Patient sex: M
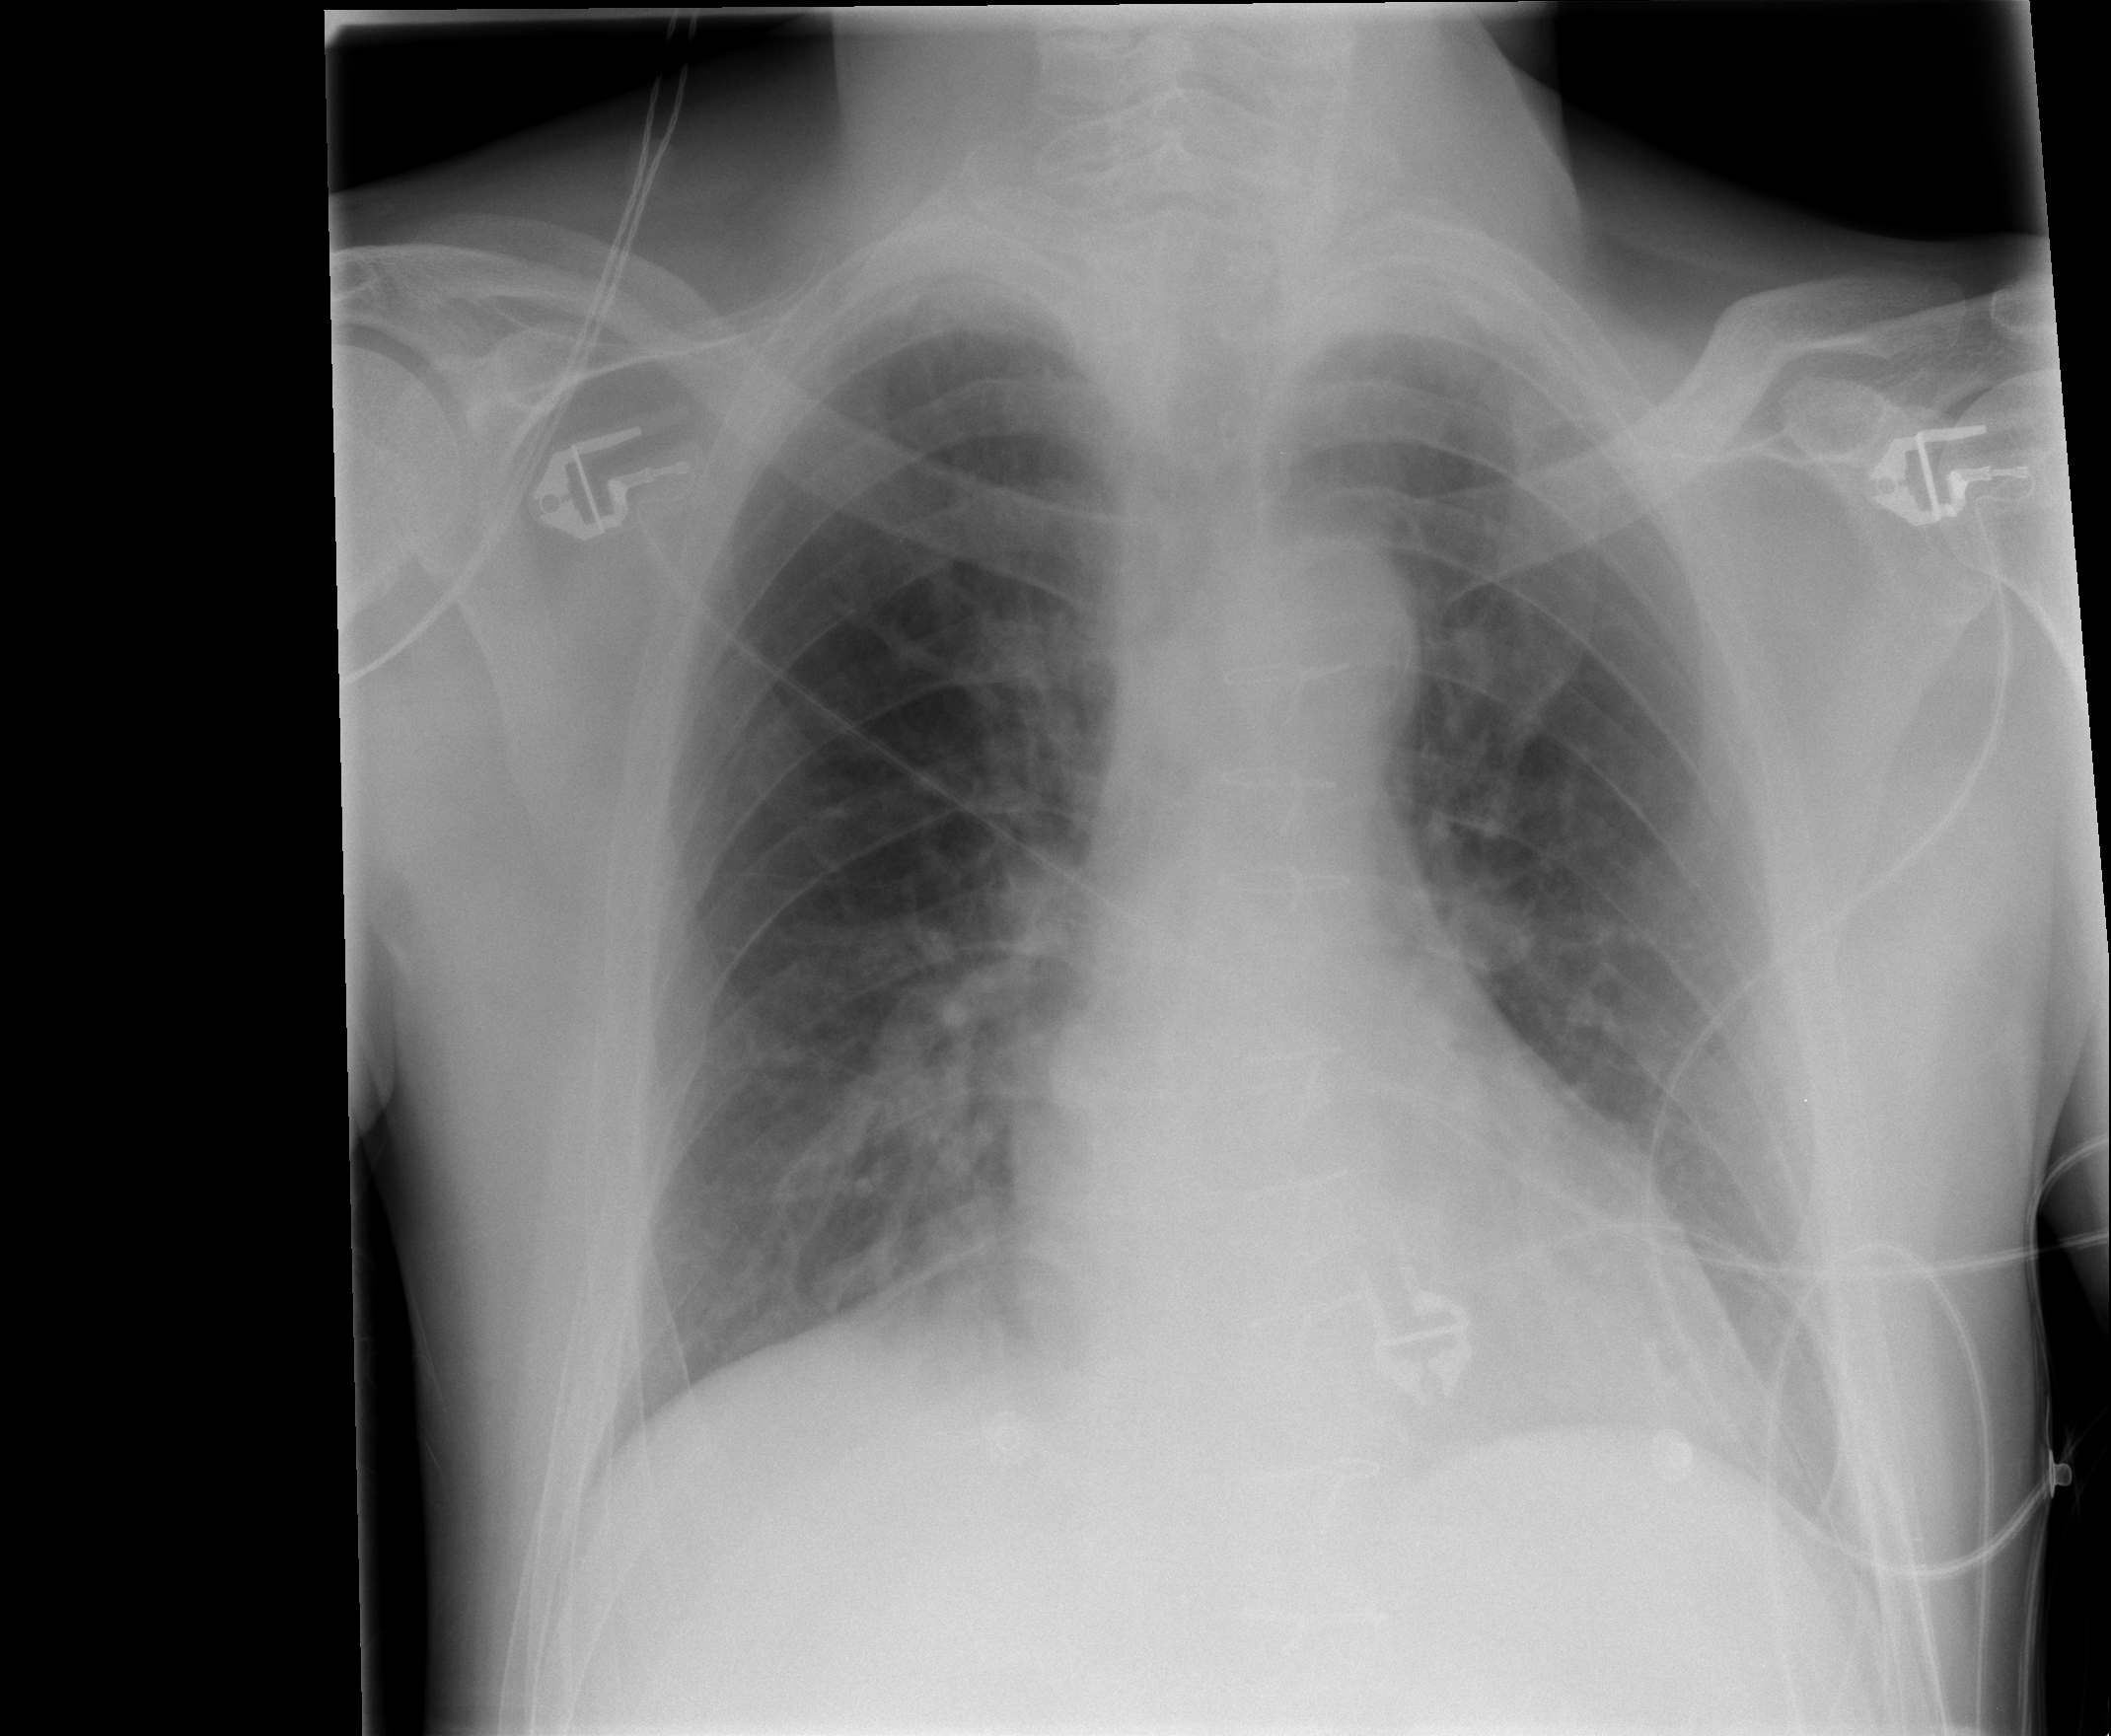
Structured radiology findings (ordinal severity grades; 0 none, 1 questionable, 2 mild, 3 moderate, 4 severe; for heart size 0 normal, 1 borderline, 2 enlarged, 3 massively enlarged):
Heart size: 0
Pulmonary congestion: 2
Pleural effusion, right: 0
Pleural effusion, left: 0
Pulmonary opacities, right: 0
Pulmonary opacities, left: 0
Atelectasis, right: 0
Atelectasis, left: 0